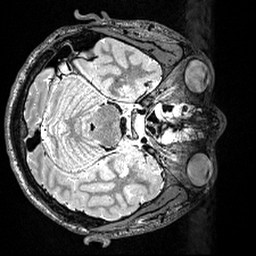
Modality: T2w
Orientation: axial
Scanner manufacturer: siemens
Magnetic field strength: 3 T
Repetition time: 3.2 s
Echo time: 0.566 s